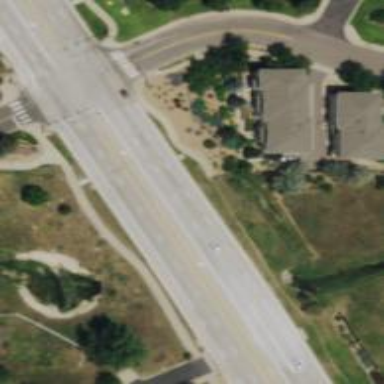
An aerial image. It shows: Trunk highway.